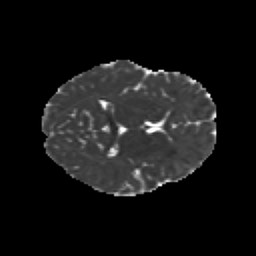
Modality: MD
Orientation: axial
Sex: male
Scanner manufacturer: siemens
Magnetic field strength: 3 T
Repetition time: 5 s
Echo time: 0.071 s